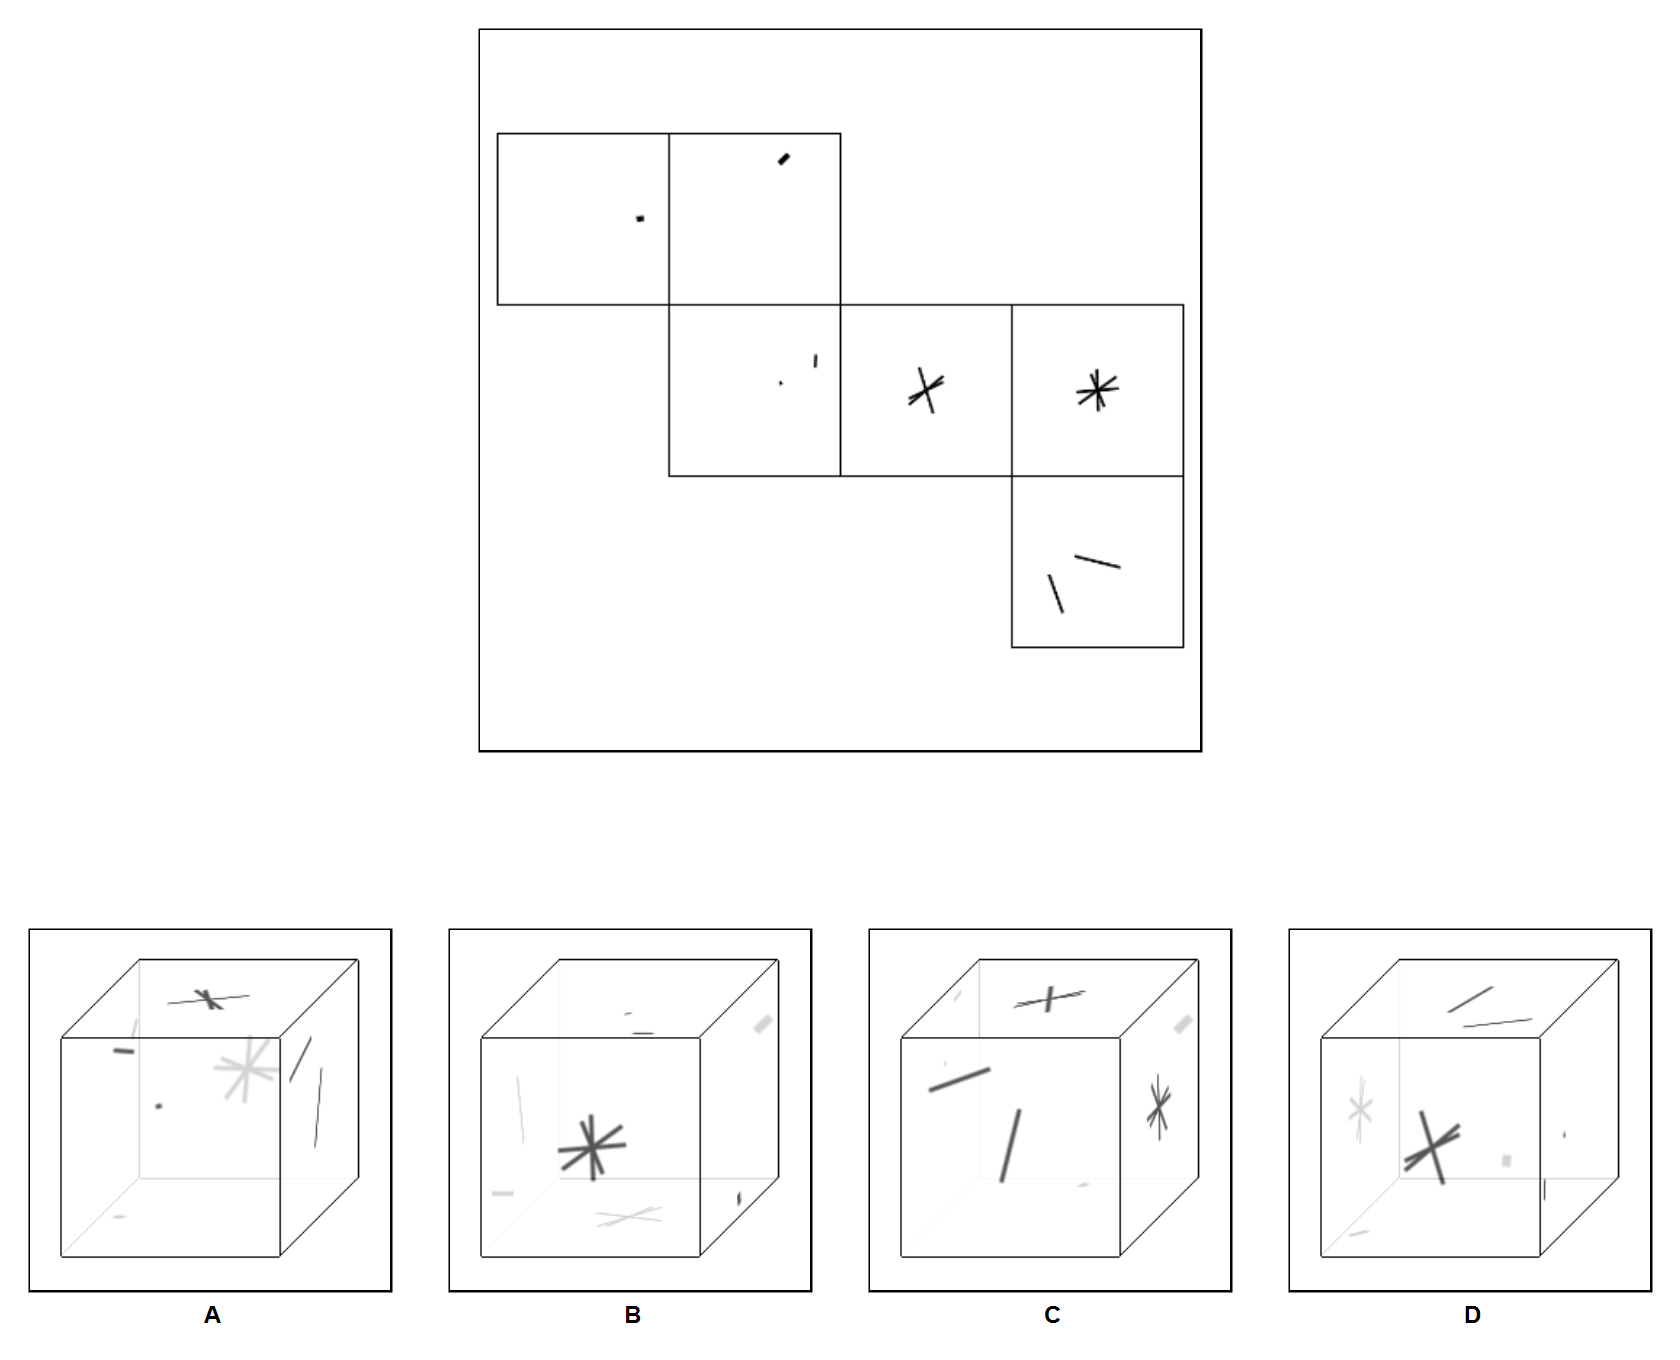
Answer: B